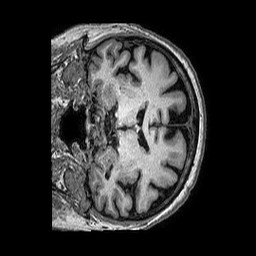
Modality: T1w
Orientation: coronal
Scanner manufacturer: philips
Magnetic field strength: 3 T
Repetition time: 0.006628 s
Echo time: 0.002966 s